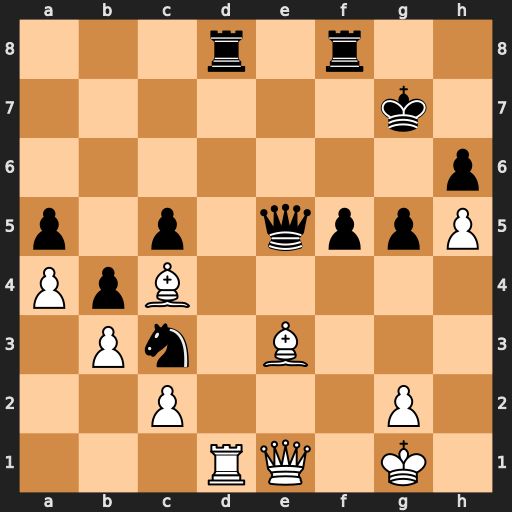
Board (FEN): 3r1r2/6k1/7p/p1p1qppP/PpB5/1Pn1B3/2P3P1/3RQ1K1
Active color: w
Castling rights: -
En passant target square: -
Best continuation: Bd4 Qxd4+ Rxd4